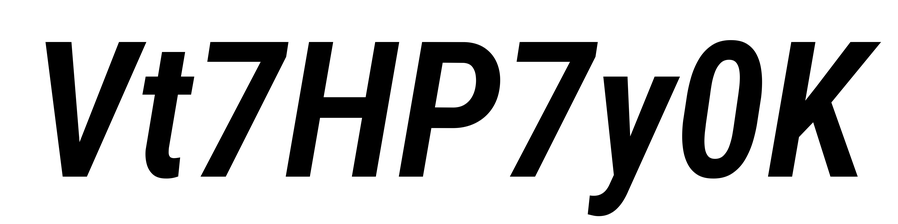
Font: Roboto-Italic_Condensed_SemiBold_Italic